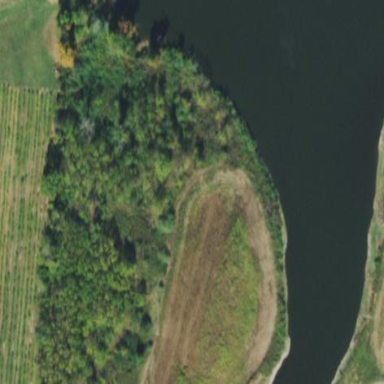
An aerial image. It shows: Reservoir area.